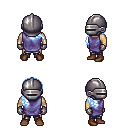
a pixel art fantasy rpg character, male body template, human, tanned skin, chain tabard jacket, metal pants, white cyan right-swept hairstyle, metal helm, metal gloves, brown shoes, four views (front, back, left, right), 2x2 character sprite sheet, small pixel art, hard edges, no anti-aliasing